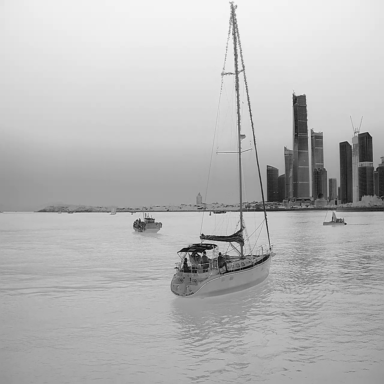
There are five objects shown in the infrared image, including three sailboats, a bulk_carrier, and a container_ship.